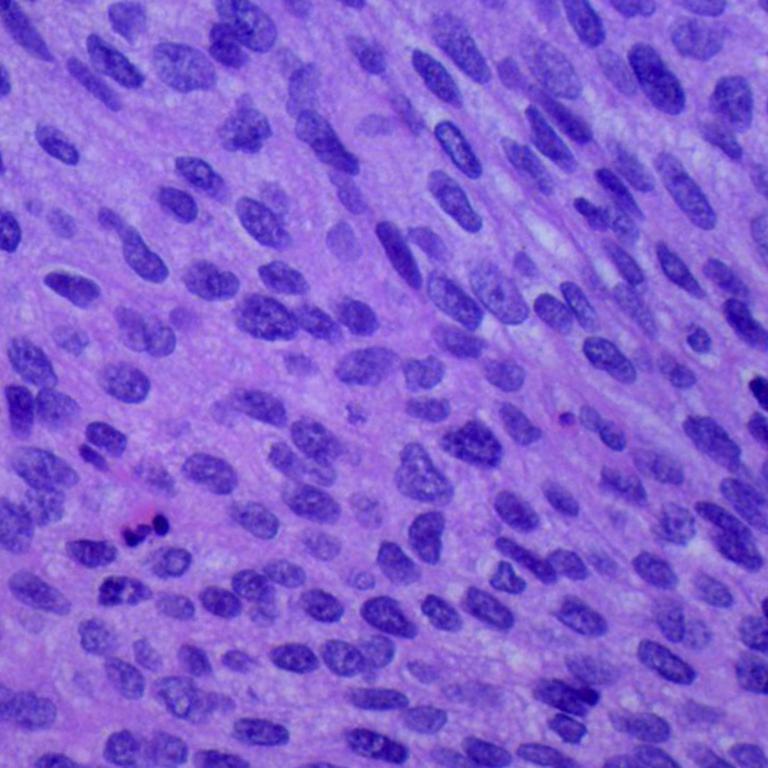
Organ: lung
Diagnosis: squamous carcinomas